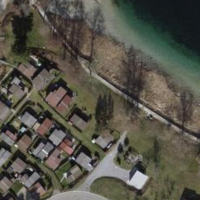
EUNIS habitat code: 53
Species observed at this site:
Rhamnus cathartica
Salvia pratensis